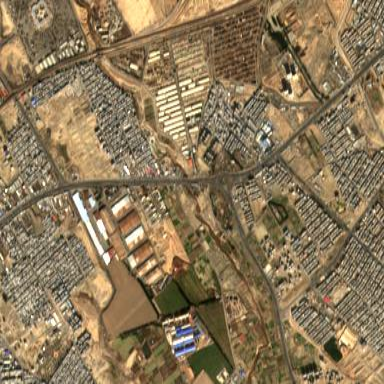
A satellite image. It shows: Industrial area with warehouse.